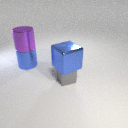
large purple metal cylinder above large blue metal cylinder